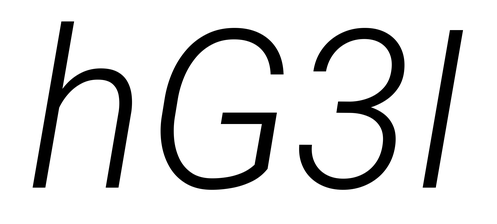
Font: Roboto-Italic_Light_Italic